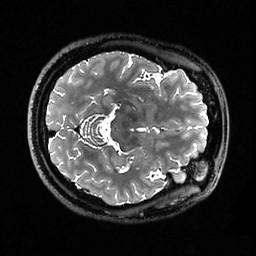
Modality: T2w
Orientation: axial
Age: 35
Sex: female
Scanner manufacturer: ge
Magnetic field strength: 3 T
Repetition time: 3.202 s
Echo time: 0.06623 s